【题型】选择题　【知识点】向量　【难度】easy
向量$\vec{a}$，$\vec{b}$在正方形网格中的位置如图所示。若网格中每个小正方形的边长为1，则$|\vec{a} + 2\vec{b}| = \boldsymbol{(\ \ )}$

A．$\sqrt{5}$ \quad B．$\sqrt{10}$ \quad C．$5$ \quad D．$5\sqrt{2}$
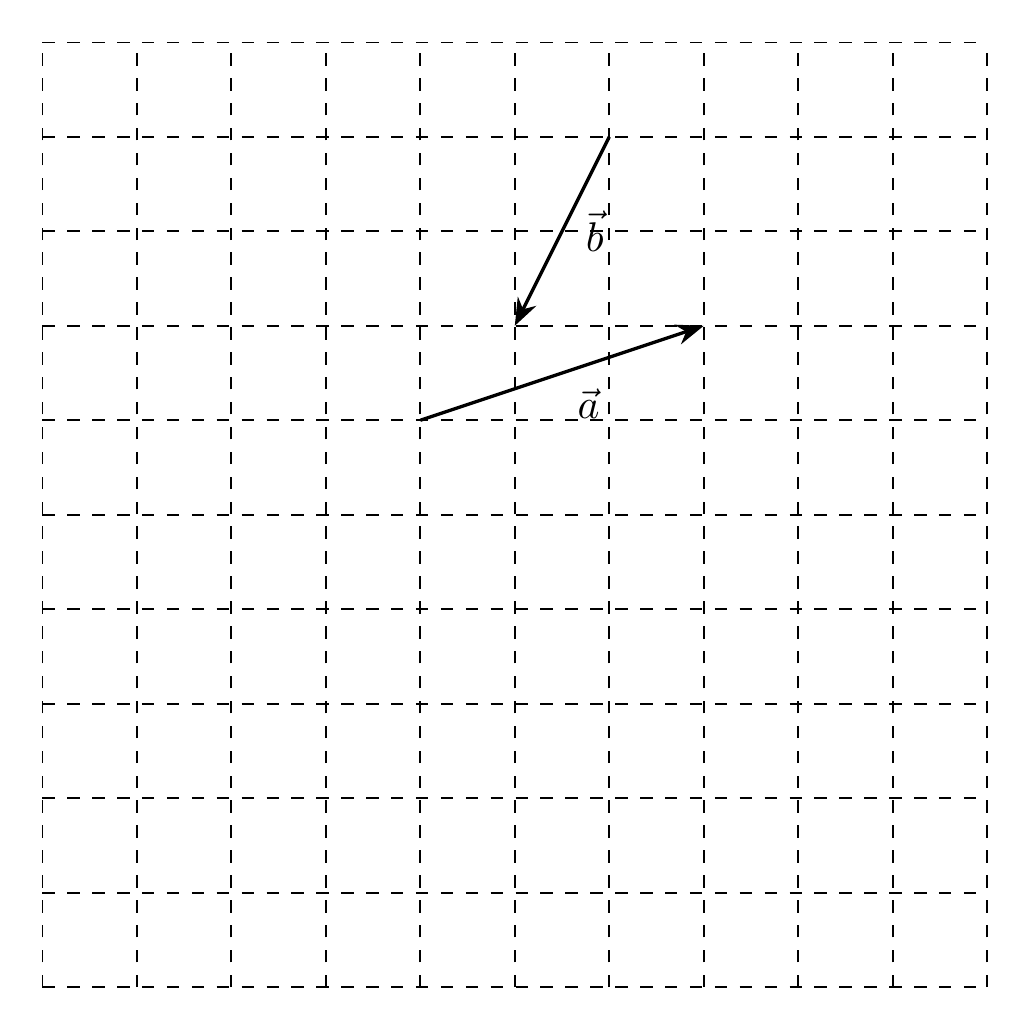
【解答】
【答案】$\boldsymbol{B}$

【分析】建立平面直角坐标系，求出向量$\vec{a}$，$\vec{b}$的坐标，进而可得$\vec{a} + 2\vec{b} = (-1,-3)$，结合向量的模的公式求出答案。

【解答】解：根据题意，建立如图所示平面直角坐标系，\\
可得$\vec{a} = (3,1)$，$\vec{b} = (-1,-2)$，\\
所以$\vec{a} + 2\vec{b} = (3,1) + (-2,-4) = (1,-3)$，\\
可得$|\vec{a} + 2\vec{b}| = \sqrt{1^2 + (-3)^2} = \sqrt{10}$。

故选：$\boldsymbol{B}$。

【点评】本题主要考查平面向量的坐标运算法则、向量的模的公式等知识，属于基础题。
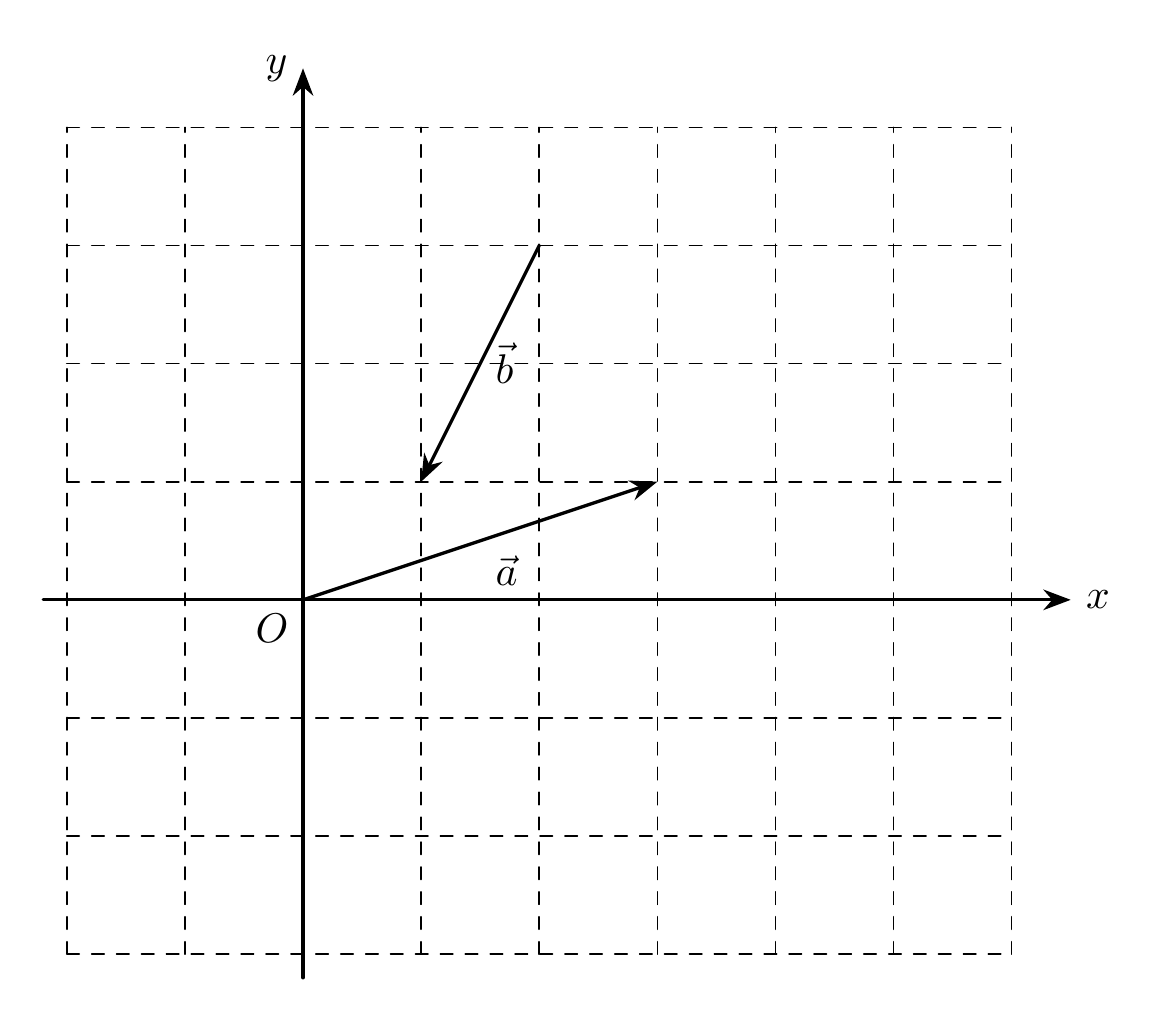